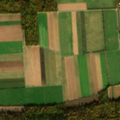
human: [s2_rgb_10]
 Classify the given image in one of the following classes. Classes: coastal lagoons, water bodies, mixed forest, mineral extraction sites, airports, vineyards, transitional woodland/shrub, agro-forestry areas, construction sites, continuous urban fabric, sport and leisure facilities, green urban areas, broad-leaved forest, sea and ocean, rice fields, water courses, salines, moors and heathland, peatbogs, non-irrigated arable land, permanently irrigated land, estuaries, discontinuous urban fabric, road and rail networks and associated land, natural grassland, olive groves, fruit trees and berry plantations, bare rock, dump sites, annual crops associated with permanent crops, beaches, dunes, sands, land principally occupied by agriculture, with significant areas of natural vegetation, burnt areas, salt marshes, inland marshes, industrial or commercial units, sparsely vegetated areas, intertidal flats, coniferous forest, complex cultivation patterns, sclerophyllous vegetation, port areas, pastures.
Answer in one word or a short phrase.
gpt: non-irrigated arable land, broad-leaved forest